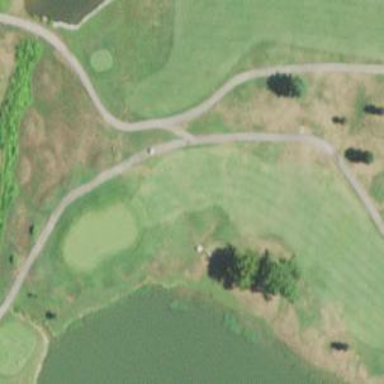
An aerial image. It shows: Path designated for golf carts.